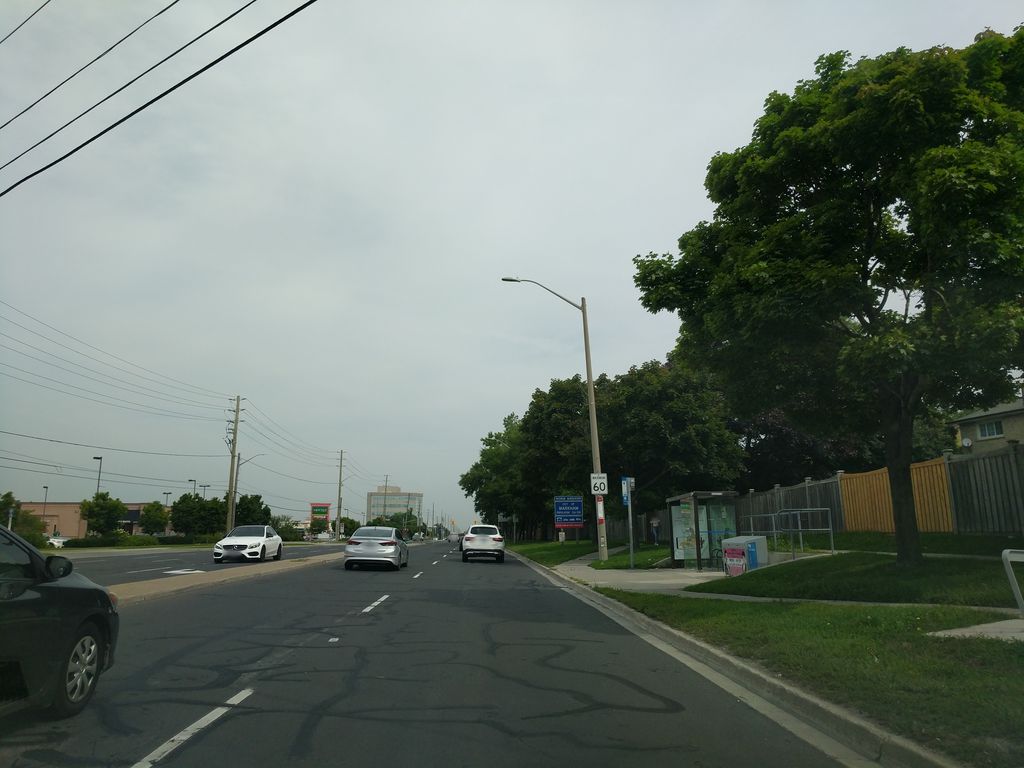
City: toronto